Field crop: maize
Growth stage: 2
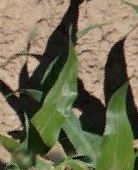
Species: maize